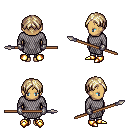
a pixel art fantasy rpg character, female body template, human, tanned skin, chain mail, metal pants, white blonde parted hairstyle, metal gloves, gold boots, spear, four views (front, back, left, right), 2x2 character sprite sheet, small pixel art, hard edges, no anti-aliasing